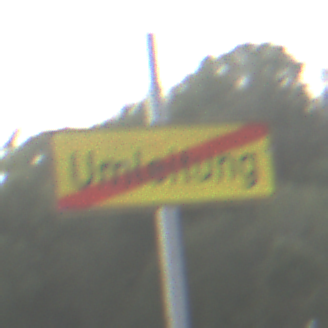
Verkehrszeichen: EndeDerUmleitungsankuendigung
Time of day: SunriseSunset
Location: Outdoor (Nature)
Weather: PartlyCloudy
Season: NotSpecified
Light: Natural